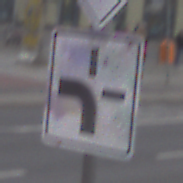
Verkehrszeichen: VerlaufVorfahrtsstrasse1
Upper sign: Vorfahrtsstrasse
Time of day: MorningAfternoon
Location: Outdoor (Urban)
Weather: Overcast
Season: NotSpecified
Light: Natural